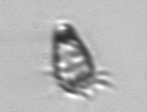
Label: Paratontonia_gracillima